Question:
Tried using regular expression feature in notepad++. But since i am not used to it cant find any solution. I have huge file and dont wanna do it manually. Any help would be appreciated.
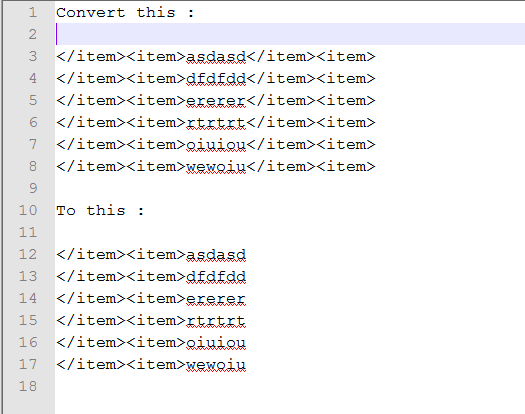
Answer: You have to use a group, specify them by "()" then use it again by "
", if there more than one group, use them as they appear in the regex: , ... and so on